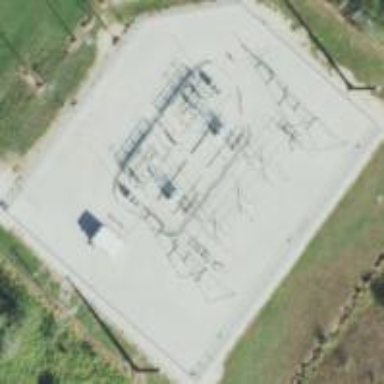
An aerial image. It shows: Distribution power substation secured by fence.